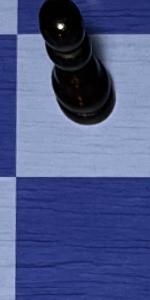
Label: Empty